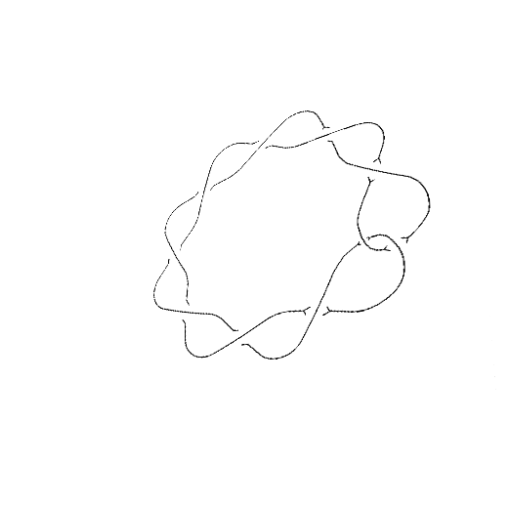
Crossing number: 10